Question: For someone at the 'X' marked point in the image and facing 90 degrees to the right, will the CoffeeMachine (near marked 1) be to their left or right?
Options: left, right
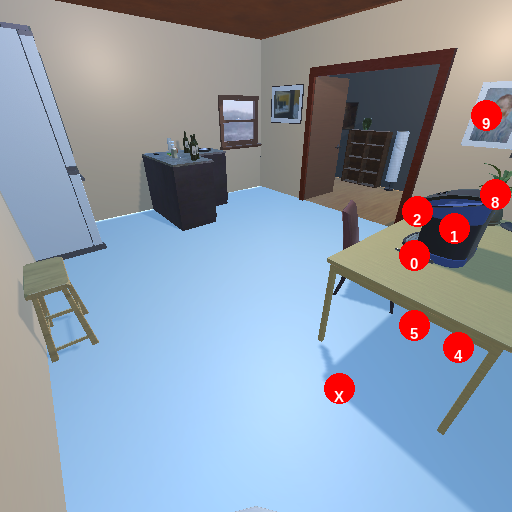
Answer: left